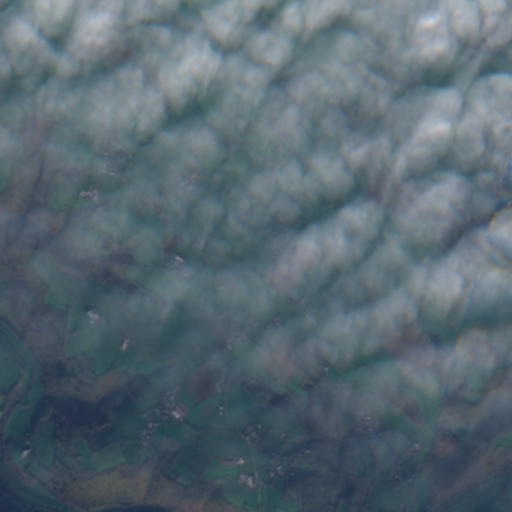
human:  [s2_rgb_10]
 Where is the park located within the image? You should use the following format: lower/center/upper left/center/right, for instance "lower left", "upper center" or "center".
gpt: The park is located in the lower right of the image.
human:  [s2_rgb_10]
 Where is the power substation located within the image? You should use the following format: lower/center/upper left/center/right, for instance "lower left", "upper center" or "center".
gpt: The power substation is located in the lower right of the image.
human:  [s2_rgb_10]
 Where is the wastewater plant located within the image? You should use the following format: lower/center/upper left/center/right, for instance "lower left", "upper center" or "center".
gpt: The wastewater plant is located in the lower right of the image.
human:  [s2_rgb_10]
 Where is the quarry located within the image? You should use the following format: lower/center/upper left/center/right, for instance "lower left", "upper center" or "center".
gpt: There is no quarry in the image.